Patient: sex F, age 64
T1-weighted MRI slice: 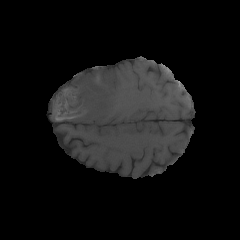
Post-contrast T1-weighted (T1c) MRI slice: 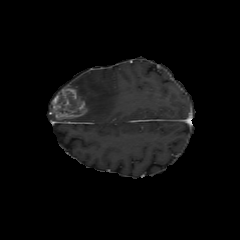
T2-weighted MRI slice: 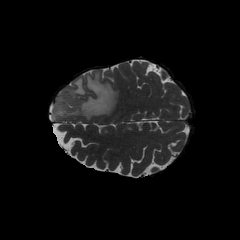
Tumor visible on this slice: yes
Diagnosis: Glioblastoma, IDH-wildtype
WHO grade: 4